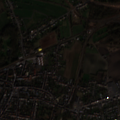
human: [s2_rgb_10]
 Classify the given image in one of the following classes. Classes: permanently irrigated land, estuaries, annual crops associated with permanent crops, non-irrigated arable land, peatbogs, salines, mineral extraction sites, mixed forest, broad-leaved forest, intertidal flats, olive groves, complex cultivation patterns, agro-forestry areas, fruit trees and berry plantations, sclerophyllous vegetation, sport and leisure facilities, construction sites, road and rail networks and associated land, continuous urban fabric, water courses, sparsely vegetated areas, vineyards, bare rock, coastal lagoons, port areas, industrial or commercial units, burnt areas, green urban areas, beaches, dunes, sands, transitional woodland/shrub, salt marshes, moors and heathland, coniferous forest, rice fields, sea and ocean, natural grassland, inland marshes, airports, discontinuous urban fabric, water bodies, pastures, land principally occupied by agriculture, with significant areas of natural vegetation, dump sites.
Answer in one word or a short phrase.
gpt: discontinuous urban fabric, road and rail networks and associated land, non-irrigated arable land, pastures, land principally occupied by agriculture, with significant areas of natural vegetation, moors and heathland